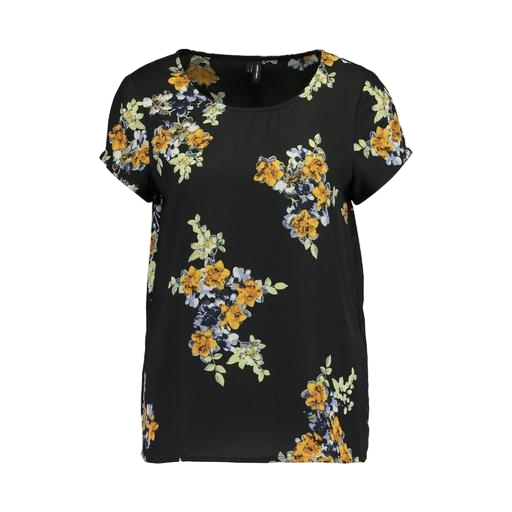
black plus size printed t-shirt only macy, multicolor floral-print t-shirt only macy, black printed short-sleeve top only macy, white background